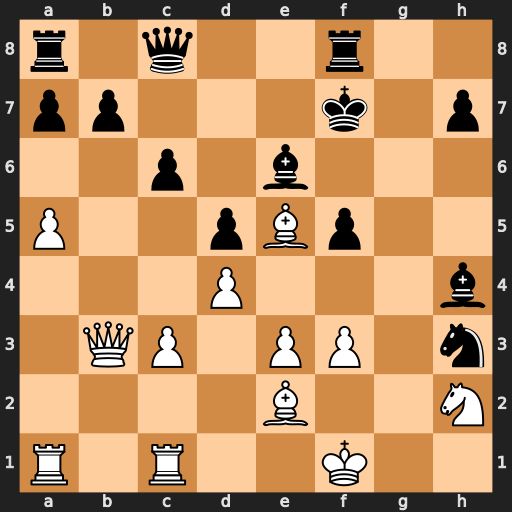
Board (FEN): r1q2r2/pp3k1p/2p1b3/P2pBp2/3P3b/1QP1PP1n/4B2N/R1R2K2
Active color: w
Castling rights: -
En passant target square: -
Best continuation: f4 Rg8 Bh5+